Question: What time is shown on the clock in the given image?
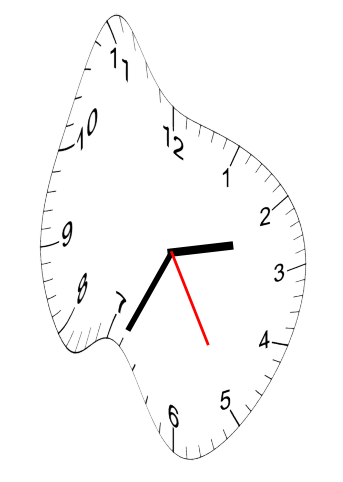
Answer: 02:34:25